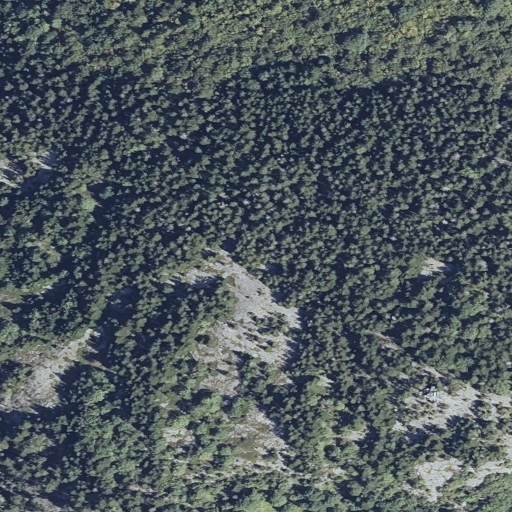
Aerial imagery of mountain in Maine named Blue Hill containing evergreen forest, mixed forest, deciduous forest, shrub, and pasture